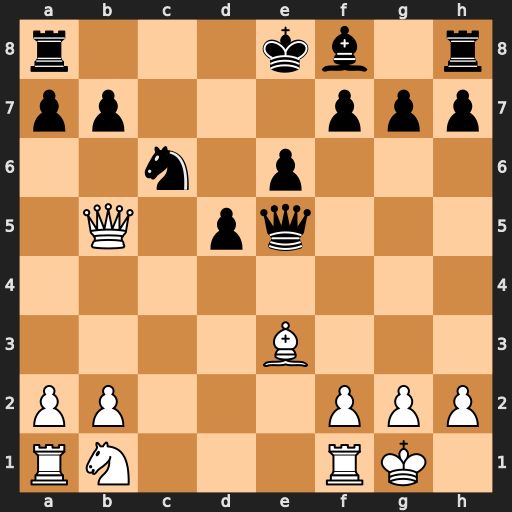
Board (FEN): r3kb1r/pp3ppp/2n1p3/1Q1pq3/8/4B3/PP3PPP/RN3RK1
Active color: w
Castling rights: kq
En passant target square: -
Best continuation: Qxb7 Rd8 Qxc6+